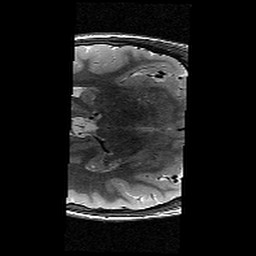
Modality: T2w
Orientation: axial
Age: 13
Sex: female
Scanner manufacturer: siemens
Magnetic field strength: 3 T
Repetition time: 9.23 s
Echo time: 0.067 s